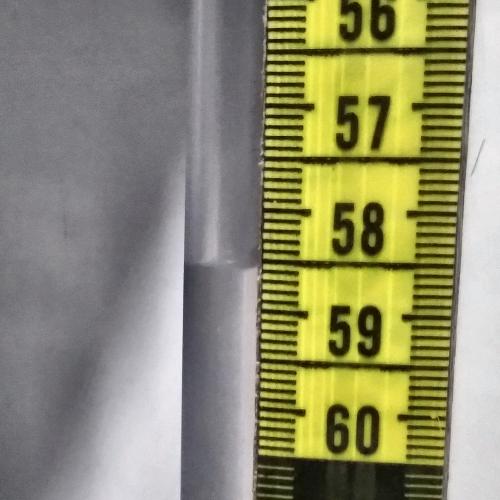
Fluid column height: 58.6 cm